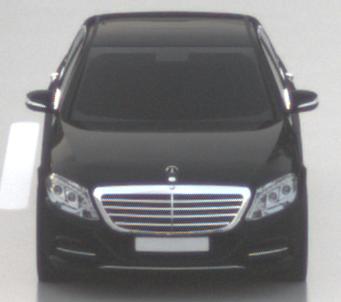
Make: Mercedes-Benz
Model: S 400 HYBRID
Detailed model: S-Class (222) Limousine
Model produced from: 2013/05
Model produced until: 2015/04
Doors: 4
Color: black
Road condition: wet road
Daytime: sunrise or sunset
Contrast: low contrast